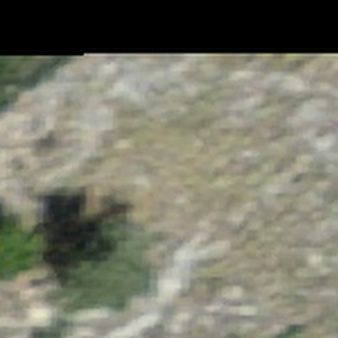
Label: other